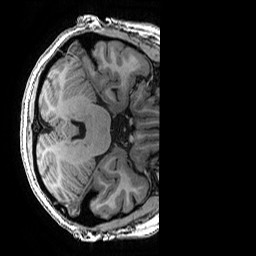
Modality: T1w
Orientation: axial
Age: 27
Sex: female
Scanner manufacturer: ge
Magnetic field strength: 3 T
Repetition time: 0.007 s
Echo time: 0.00342 s